Question: I have a UIDatePicker set for . I am using the following code to set the time in my datePicker:
'''
[self.oTimePicker setDate:dateFromString(self.oStartTime.text, @"HH:mm")];
[self.oTimePicker reloadInputViews];
'''
which works but then the datePicker appears gray in color (see image below; it appears the datePicker is disabled), and sets the time to 06:00, no matter what is selected. Here is an image of the results; notice that I have picked 1:30 PM, but the text box shows 06:00; in addition, no matter what I select, nothing changes (the time displays what I pick (here 1:30 PM), but the value in the datePicker remains at 14:00 (but doesn't show 14:00 verified with NSLog), no matter what I select. Any ideas of what could be causing this?

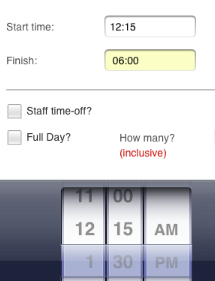
Answer: It looks like you are having a time-zone issue with 'UIDatePicker'. That is why it is showing one time in a 'UIDatePicker' and another in your label (Washington has -7 time difference). There are lot of questions and answers about this topic (one example: <URL>.
Another problem you are having is that UIDatePicker becomes disabled. This issue can be caused if you are setting 'datePicker.minimumDate' to current date and using 'UIDatePickerModeTime'.